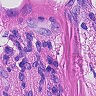
Metastatic tissue present: yes